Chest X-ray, AP view. Patient: 20 years old, sex F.
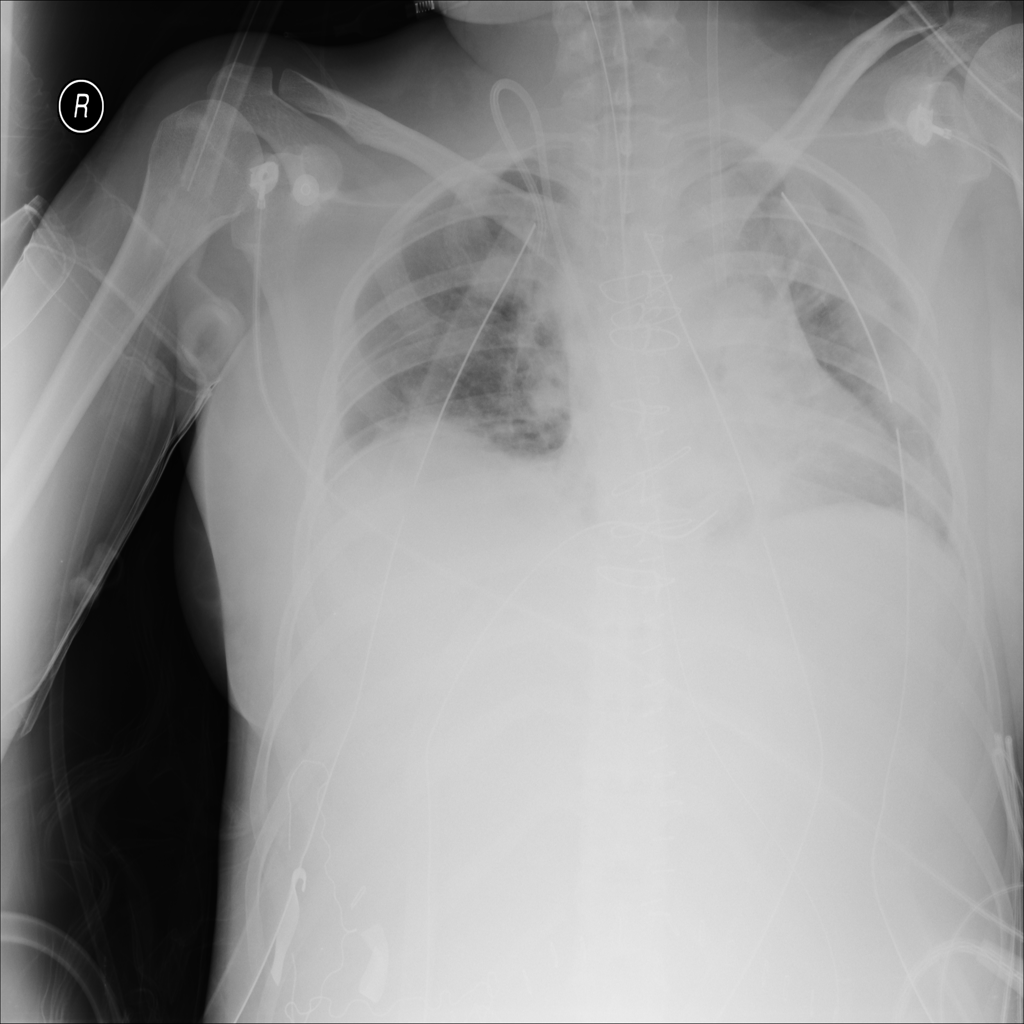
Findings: Atelectasis